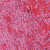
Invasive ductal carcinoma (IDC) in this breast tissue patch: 0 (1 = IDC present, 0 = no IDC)